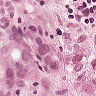
Metastatic tissue present: yes